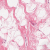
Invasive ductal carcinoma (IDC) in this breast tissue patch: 0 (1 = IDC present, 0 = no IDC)